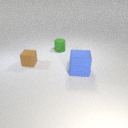
small brown rubber cube behind large blue rubber cube